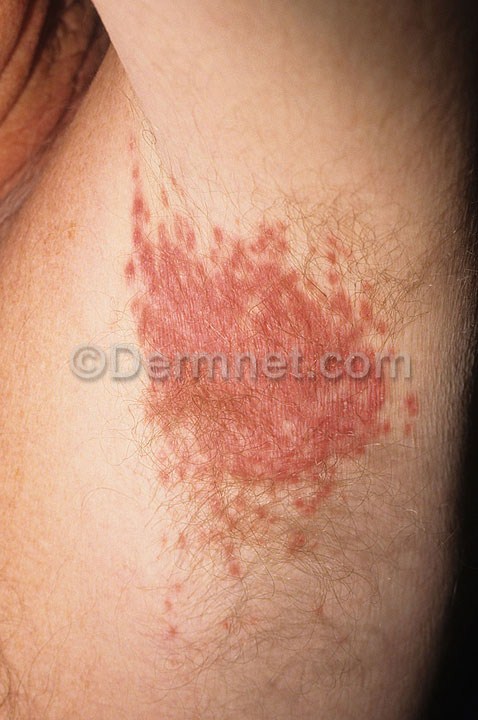
Disease: Tinea Ringworm Candidiasis and other Fungal Infections